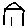
Label: house